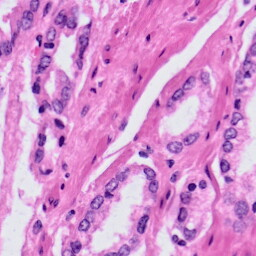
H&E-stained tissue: Prostate